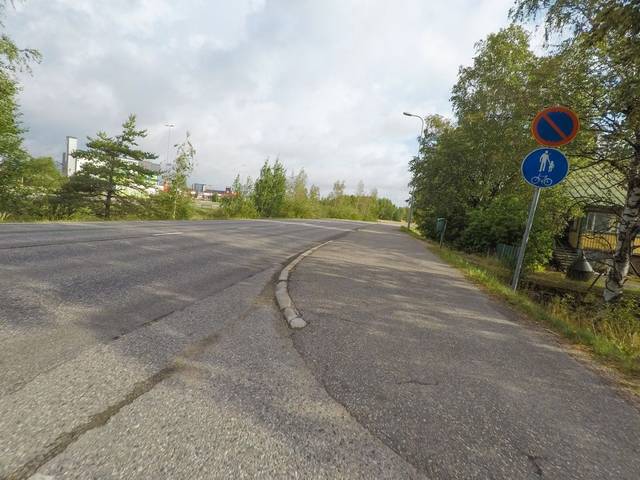
Region: Finland
Coordinates: 60.277, 24.978